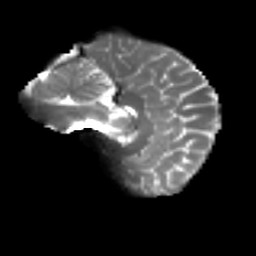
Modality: T2w
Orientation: sagittal
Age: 55
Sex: female
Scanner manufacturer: ge
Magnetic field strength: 3 T
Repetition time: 7.8 s
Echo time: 0.0609 s